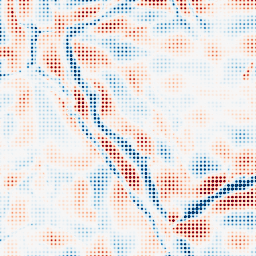
Category: wavelet
Decomposition family: wavelet_dwt
Decomposition parameters: wavelet: db8
level: 5
Upsampling method: sinc_hamming
Upsampling parameters: scale: 8
kernel_size: 4
Upsampling scale: 8